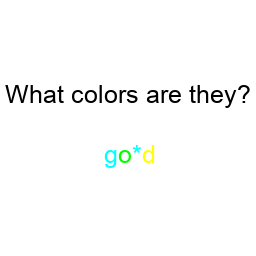
Color: cyan, lime, cyan, yellow
Color name shown: gold
Background color: white
Question text color: black